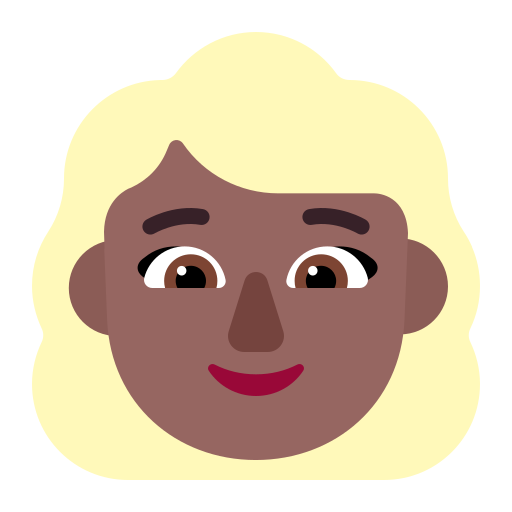
woman blonde hair flat  dark